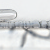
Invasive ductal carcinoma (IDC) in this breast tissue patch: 0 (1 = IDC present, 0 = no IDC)